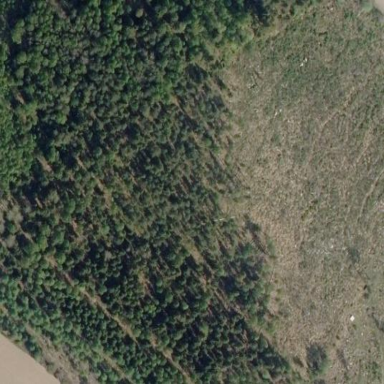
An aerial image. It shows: Forest area.